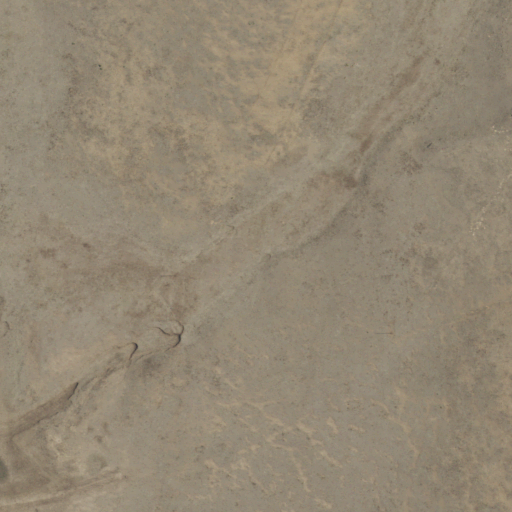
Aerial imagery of valley in New Mexico named Bootlegger Canyon containing grassland, shrub, and herbaceous wetlands